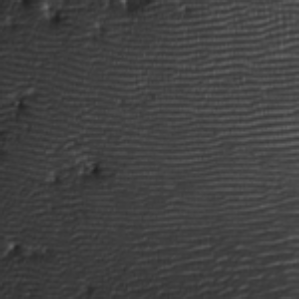
Label: frost